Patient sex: M
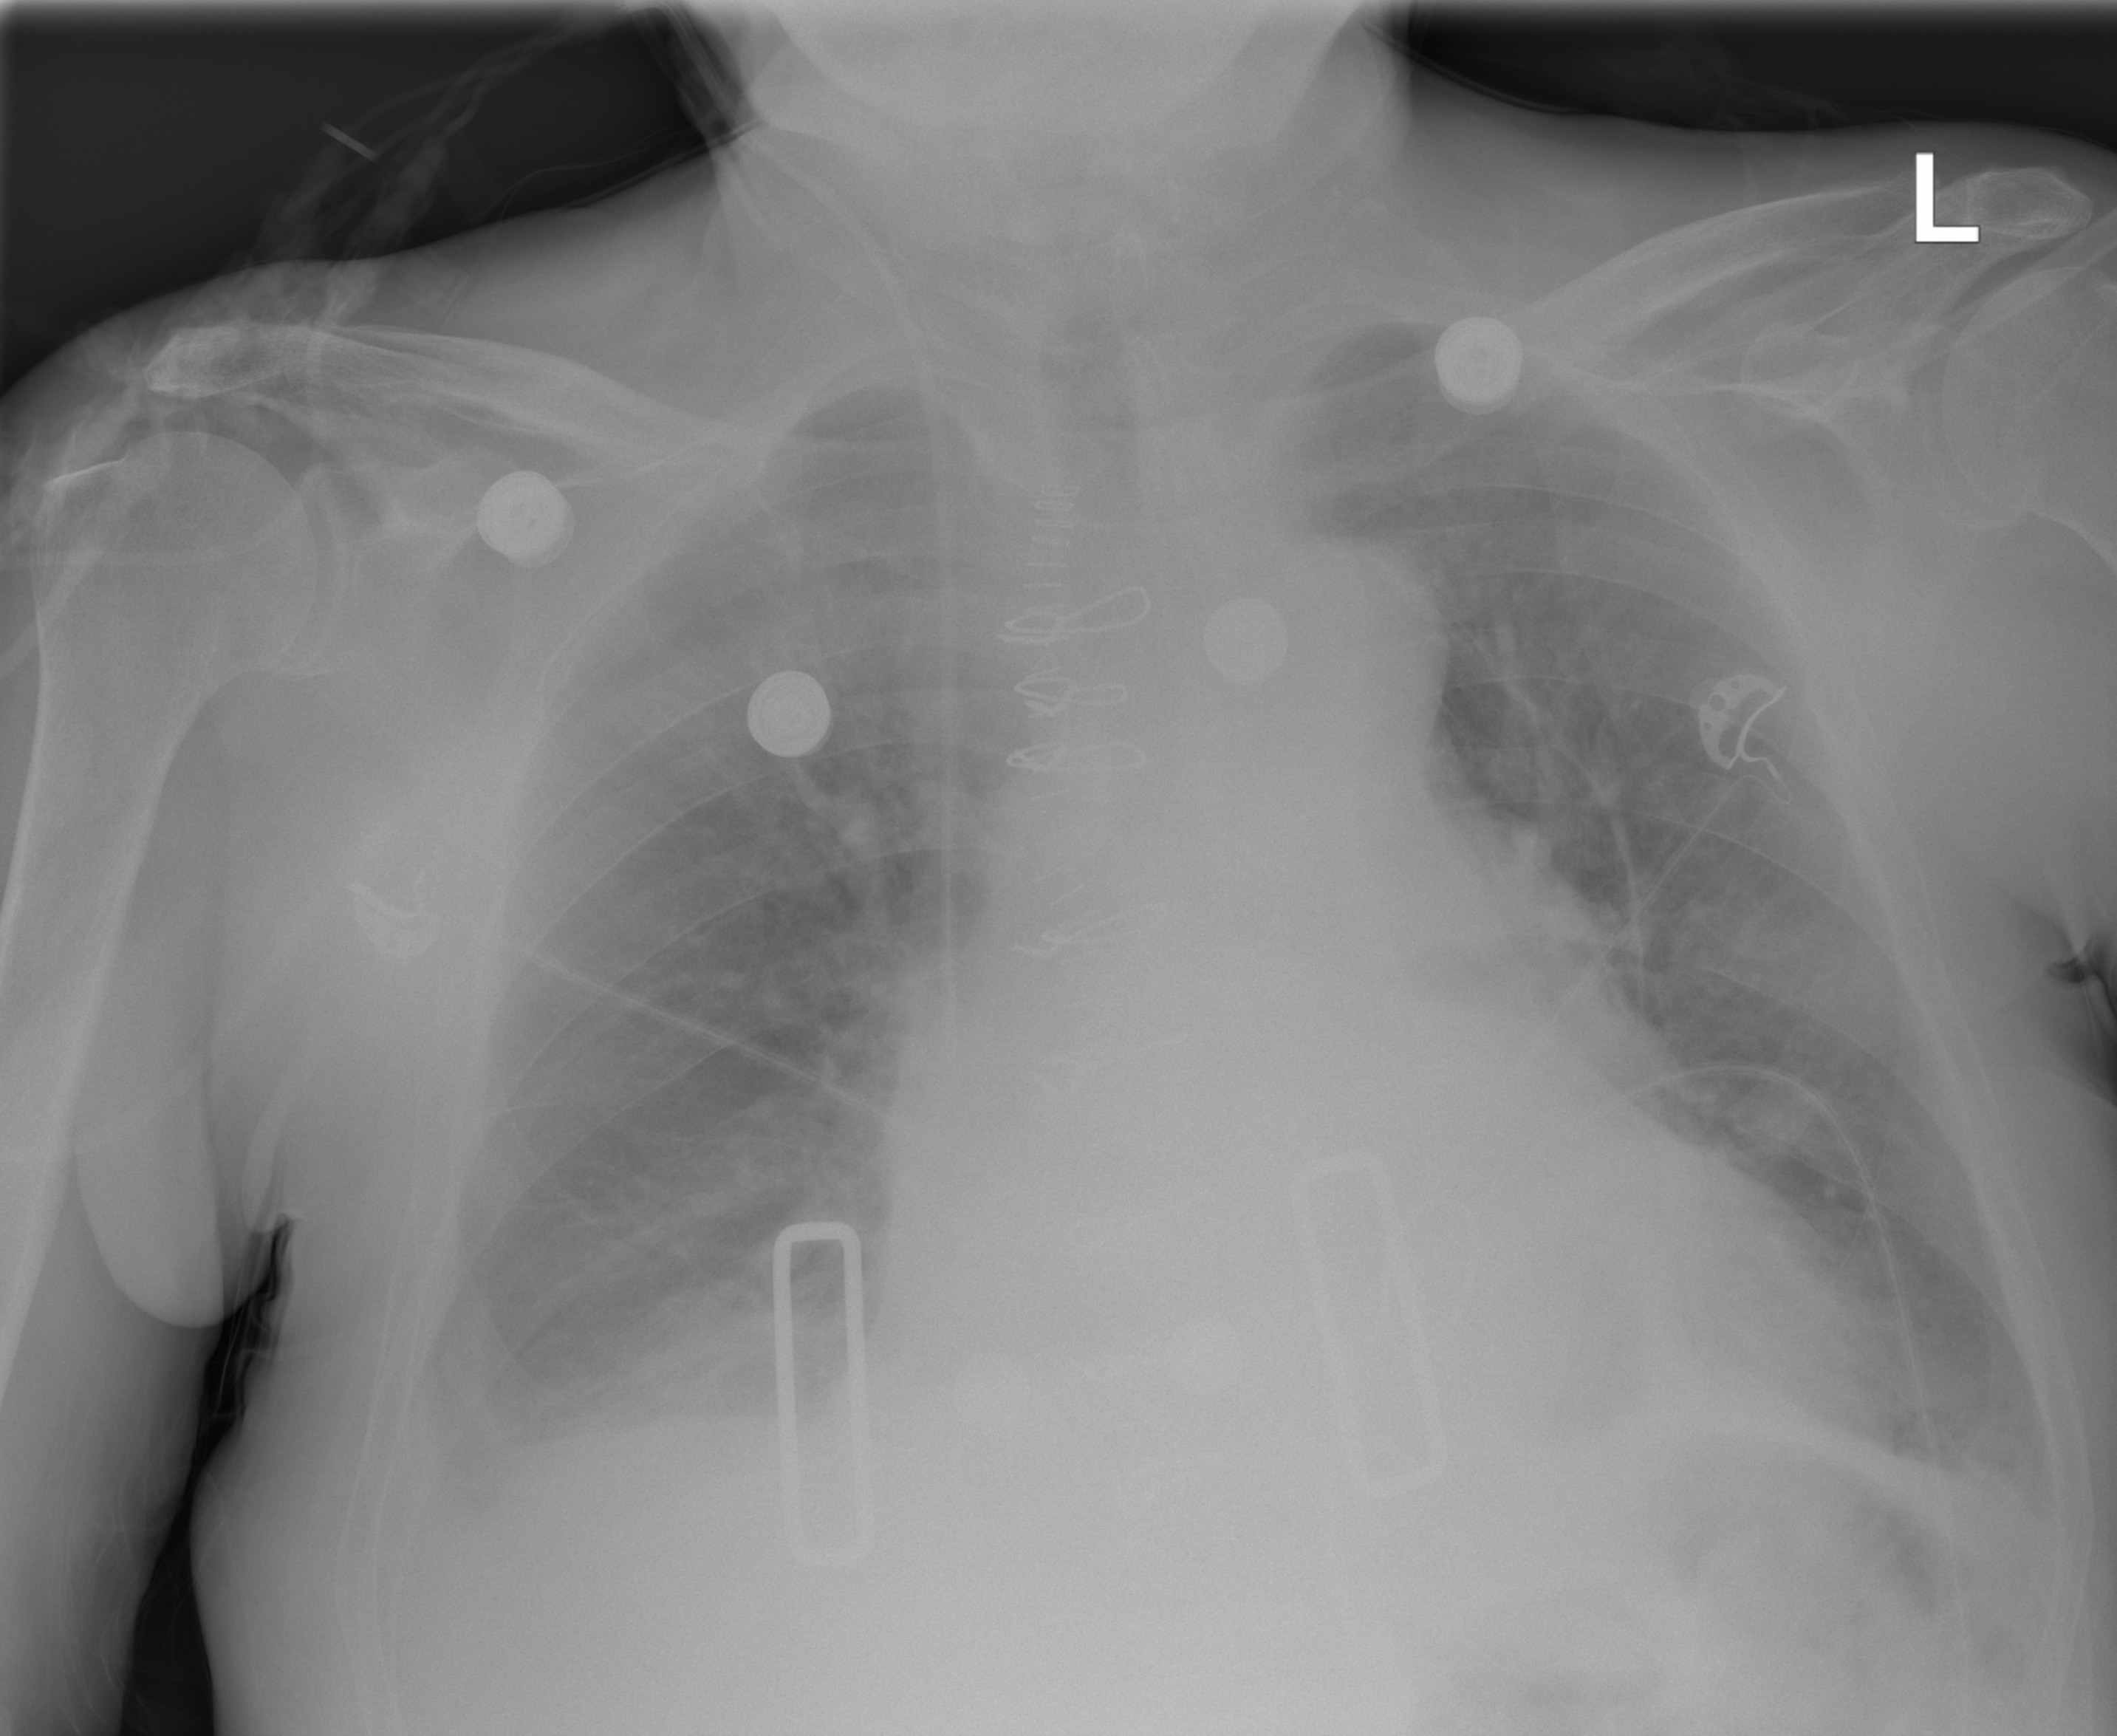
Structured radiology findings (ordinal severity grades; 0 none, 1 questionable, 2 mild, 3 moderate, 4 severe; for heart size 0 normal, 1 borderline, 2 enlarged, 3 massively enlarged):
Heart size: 2
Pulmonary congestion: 3
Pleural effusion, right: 2
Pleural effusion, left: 2
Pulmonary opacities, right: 2
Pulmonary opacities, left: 2
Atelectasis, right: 2
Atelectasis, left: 2